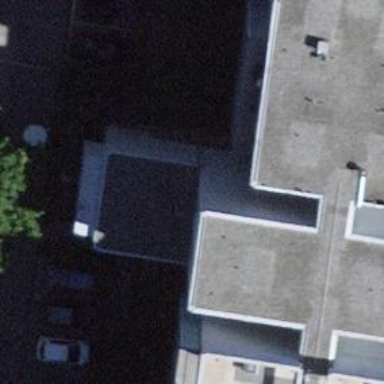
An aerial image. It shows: Clinic.